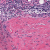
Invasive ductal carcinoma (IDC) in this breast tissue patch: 0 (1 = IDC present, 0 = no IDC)